Aerial crown-view tile of a tropical tree (Barro Colorado Island, Panama), acquired 20250317:
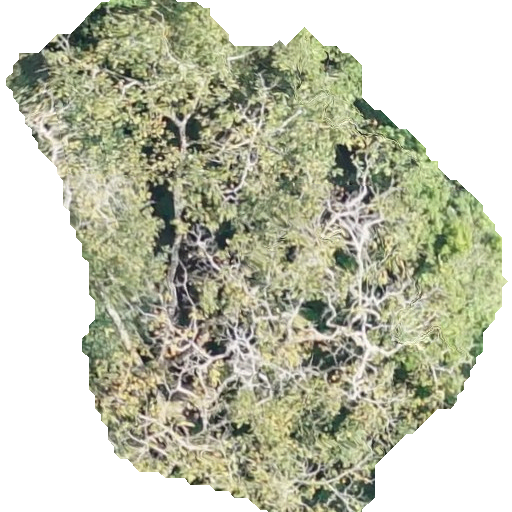
Species: Spondias radlkoferi
GBIF accepted scientific name: Spondias radlkoferi
Crown area: 253.864 m²